Field crop: maize
Growth stage: 2
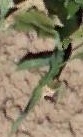
Species: maize